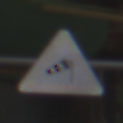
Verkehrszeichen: SeitenwindVonRechts
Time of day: Midday
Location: Roofed (Special)
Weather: Overcast
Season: NotSpecified
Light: Natural